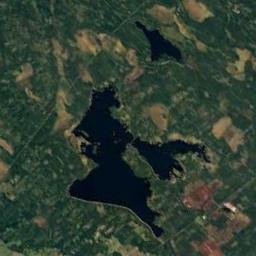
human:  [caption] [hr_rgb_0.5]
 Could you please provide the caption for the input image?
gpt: The lake in the middle is bigger than the lake above .

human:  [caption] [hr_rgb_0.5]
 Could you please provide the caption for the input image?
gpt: The three lakes lie on a flat ground covered with vegetation and the water is dark blue .

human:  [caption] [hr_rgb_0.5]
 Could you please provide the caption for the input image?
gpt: The lake in the picture is very small .

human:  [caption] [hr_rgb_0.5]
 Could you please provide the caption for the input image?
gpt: There is an irregular blue lake on the ground with green vegetation .

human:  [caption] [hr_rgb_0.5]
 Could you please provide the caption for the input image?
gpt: There are many green farmlands and some bare land around the lakes .